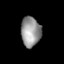
Tissue: lung
Cell type: Fibroblasts
Senescence score: 0.1669
Nuclear area (px): 582
Mean DAPI intensity: 148.16